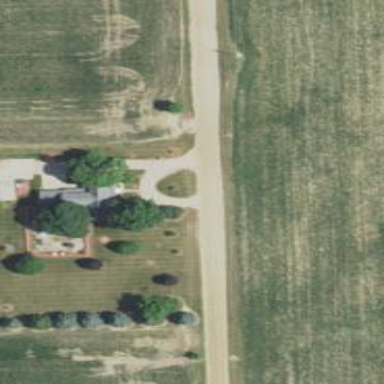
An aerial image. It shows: Driveway leading to service road.